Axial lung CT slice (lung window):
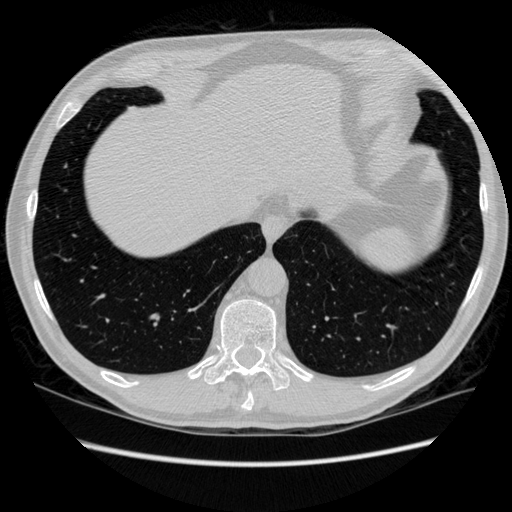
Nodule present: no